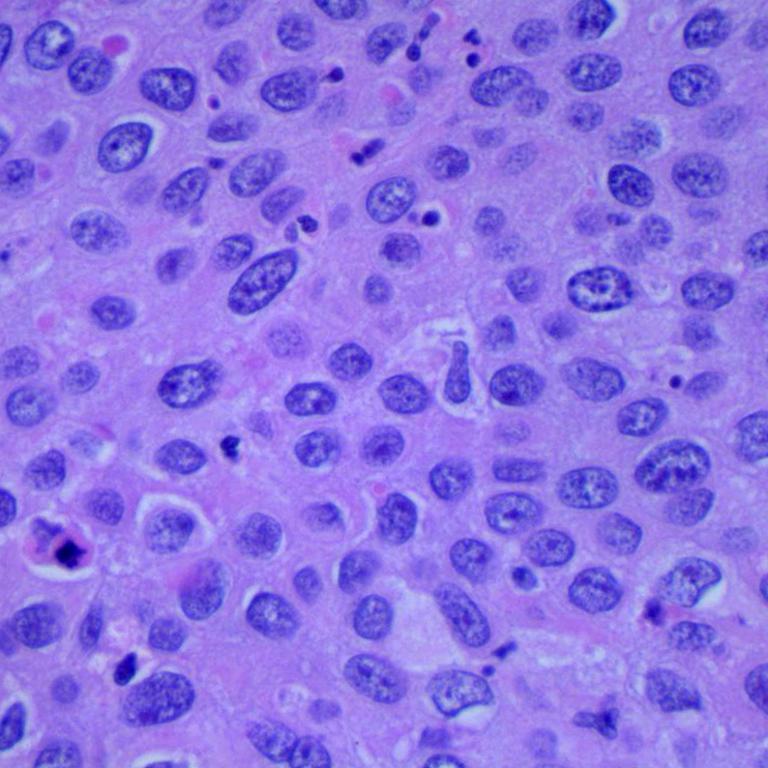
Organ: lung
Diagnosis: squamous carcinomas